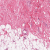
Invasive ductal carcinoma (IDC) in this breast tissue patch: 0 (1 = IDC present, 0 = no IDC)